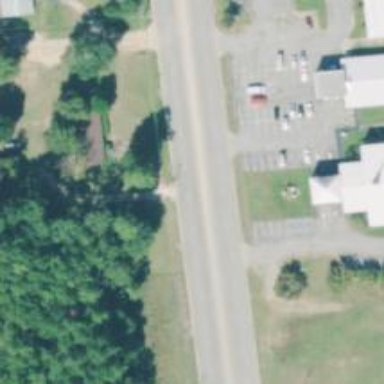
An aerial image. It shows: Secondary road with asphalt surface.